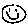
Label: smiley face